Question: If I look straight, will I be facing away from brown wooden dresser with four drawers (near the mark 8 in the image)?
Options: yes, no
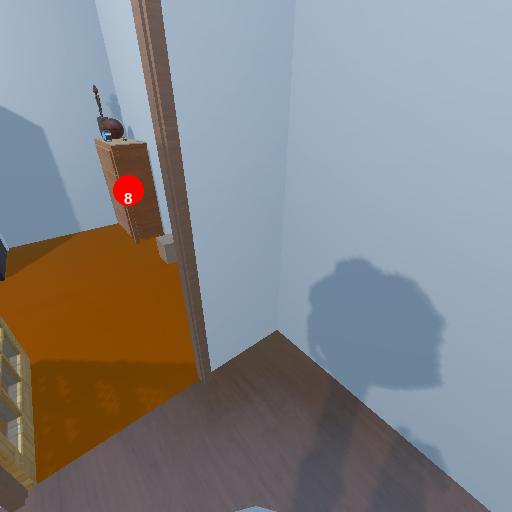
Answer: yes